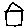
Label: house